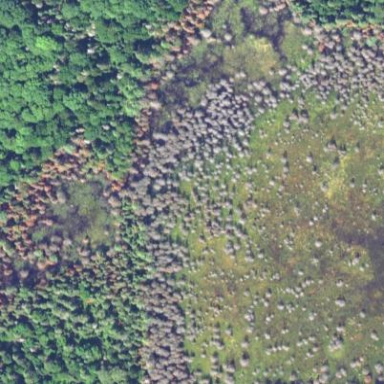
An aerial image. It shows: Bog wetland area.